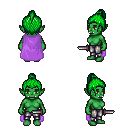
a pixel art fantasy rpg character, female body template, orc, green skin, lavender cape, metal pants, green short topknot hairstyle, dagger, four views (front, back, left, right), 2x2 character sprite sheet, small pixel art, hard edges, no anti-aliasing